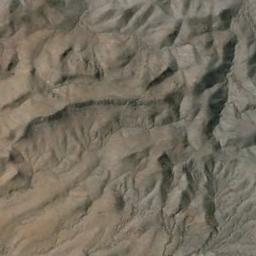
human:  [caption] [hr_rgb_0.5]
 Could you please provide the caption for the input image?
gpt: The mountain is uneven and rough .

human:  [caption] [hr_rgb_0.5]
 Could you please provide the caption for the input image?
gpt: The mountain is consist of half of black soil and half of yellow soil .

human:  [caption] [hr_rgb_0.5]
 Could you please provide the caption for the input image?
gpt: Eighty percent of the area on this mountain is covered by vegetation .

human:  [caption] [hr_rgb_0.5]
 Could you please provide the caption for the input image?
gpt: The folded mountain consists of some ridges and valleys .

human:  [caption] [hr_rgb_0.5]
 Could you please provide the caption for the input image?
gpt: There are some ridges on the brown mountain .